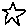
Label: star